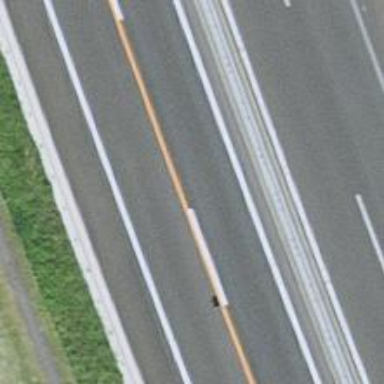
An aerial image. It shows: Motorway.